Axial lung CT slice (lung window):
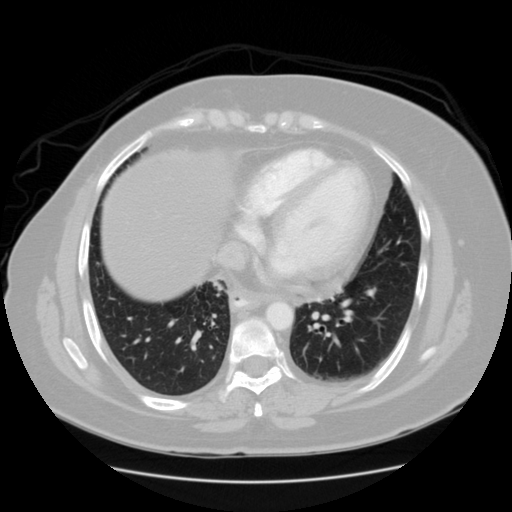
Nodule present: no